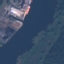
Land use / land cover: River